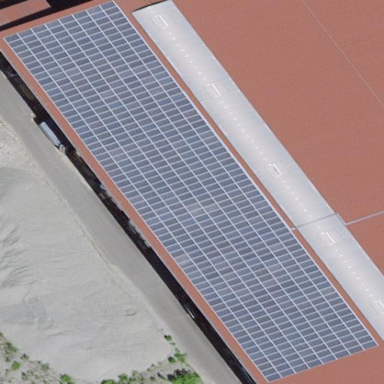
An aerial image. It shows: Solar power generator with photovoltaic panels.